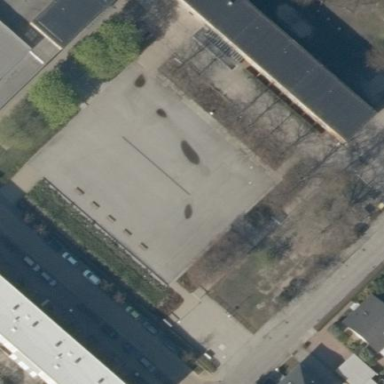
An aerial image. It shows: School building.